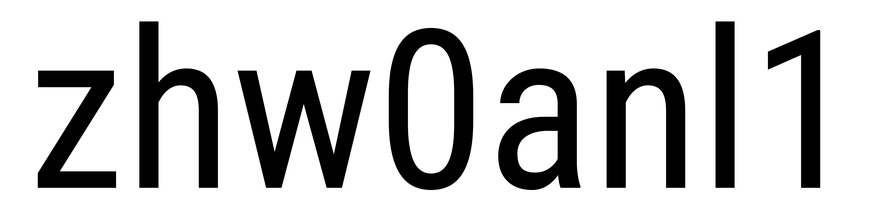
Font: Roboto_Condensed_Regular